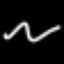
Label: squiggle